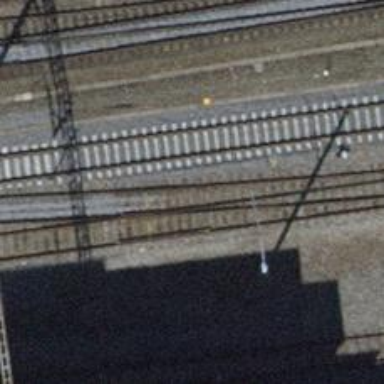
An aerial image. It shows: Single-track electrified railway siding with contact line.